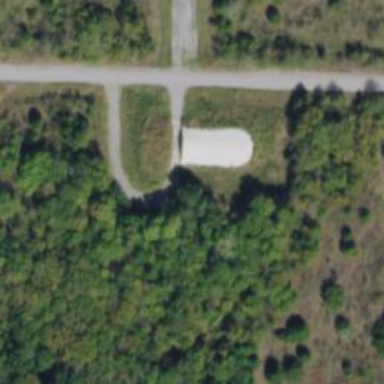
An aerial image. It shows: Military bunker for protection and defense.